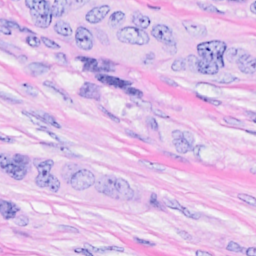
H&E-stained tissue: Breast